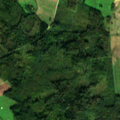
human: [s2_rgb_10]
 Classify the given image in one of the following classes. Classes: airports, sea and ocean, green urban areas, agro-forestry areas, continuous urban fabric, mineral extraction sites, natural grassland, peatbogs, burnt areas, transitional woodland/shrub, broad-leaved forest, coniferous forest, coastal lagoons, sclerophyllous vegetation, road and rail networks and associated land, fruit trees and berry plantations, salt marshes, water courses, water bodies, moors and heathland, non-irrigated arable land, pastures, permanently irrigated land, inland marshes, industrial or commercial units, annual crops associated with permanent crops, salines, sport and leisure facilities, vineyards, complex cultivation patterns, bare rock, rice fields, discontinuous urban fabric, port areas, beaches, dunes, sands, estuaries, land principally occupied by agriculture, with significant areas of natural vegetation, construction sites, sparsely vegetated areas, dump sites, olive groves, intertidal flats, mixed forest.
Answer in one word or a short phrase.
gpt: non-irrigated arable land, complex cultivation patterns, broad-leaved forest, mixed forest